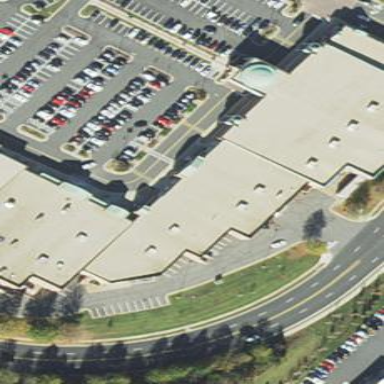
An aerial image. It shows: Retail building.